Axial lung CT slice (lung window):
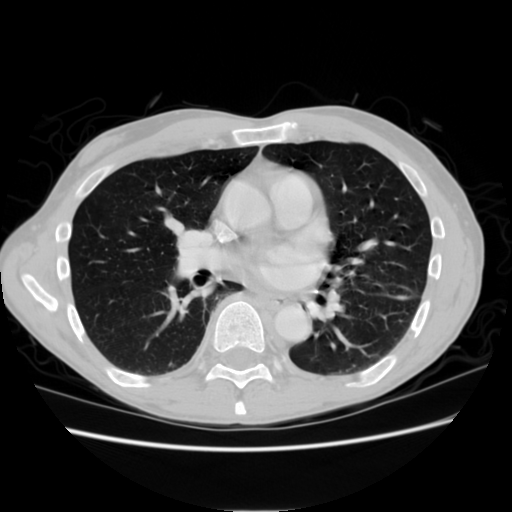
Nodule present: no